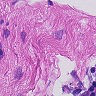
Metastatic tissue present: no